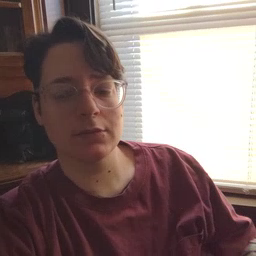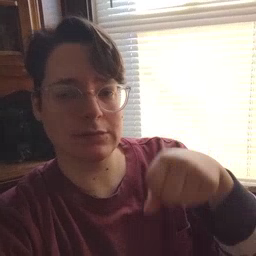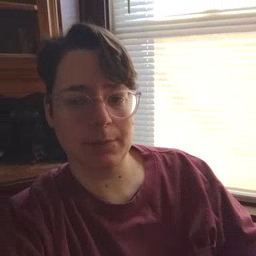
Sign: yes